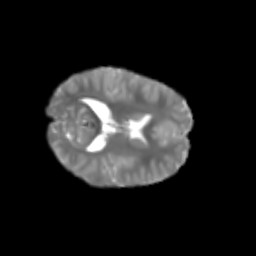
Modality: T2w
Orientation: axial
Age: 6
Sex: female
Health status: healthy